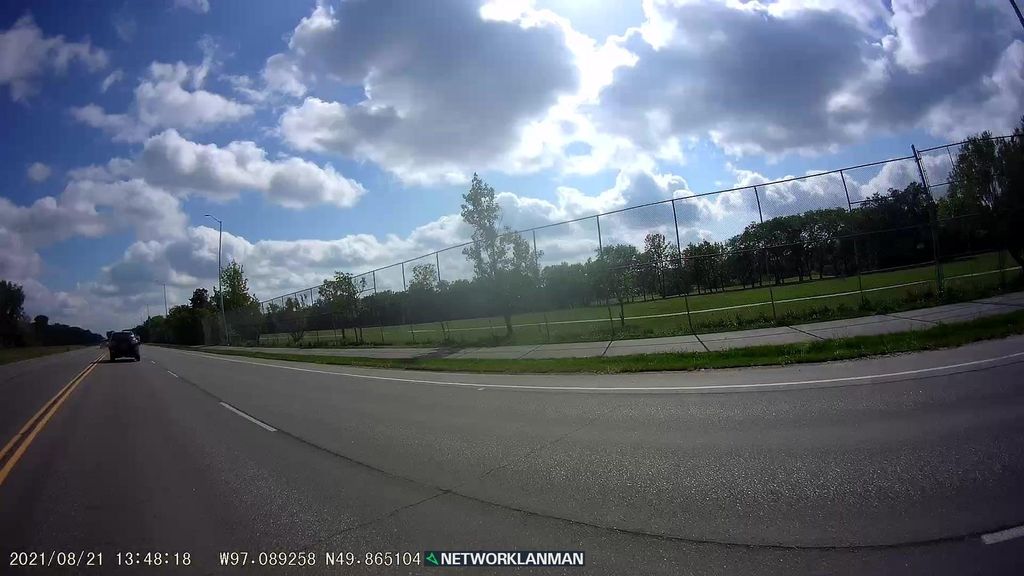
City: winnipeg